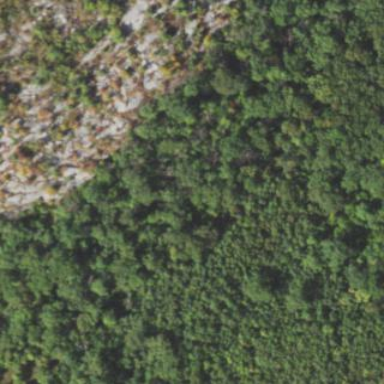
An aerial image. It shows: Landscape of bare rock.